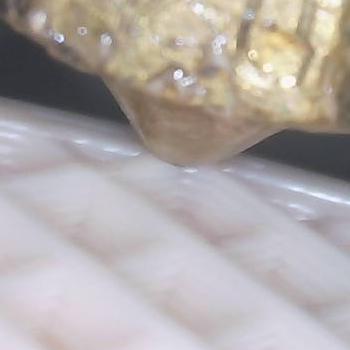
Flow rate: 105%